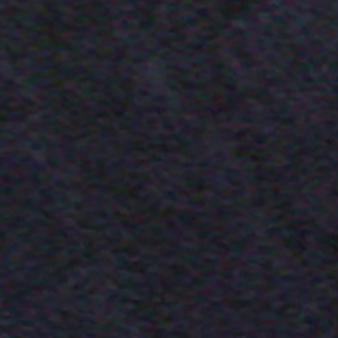
Label: other